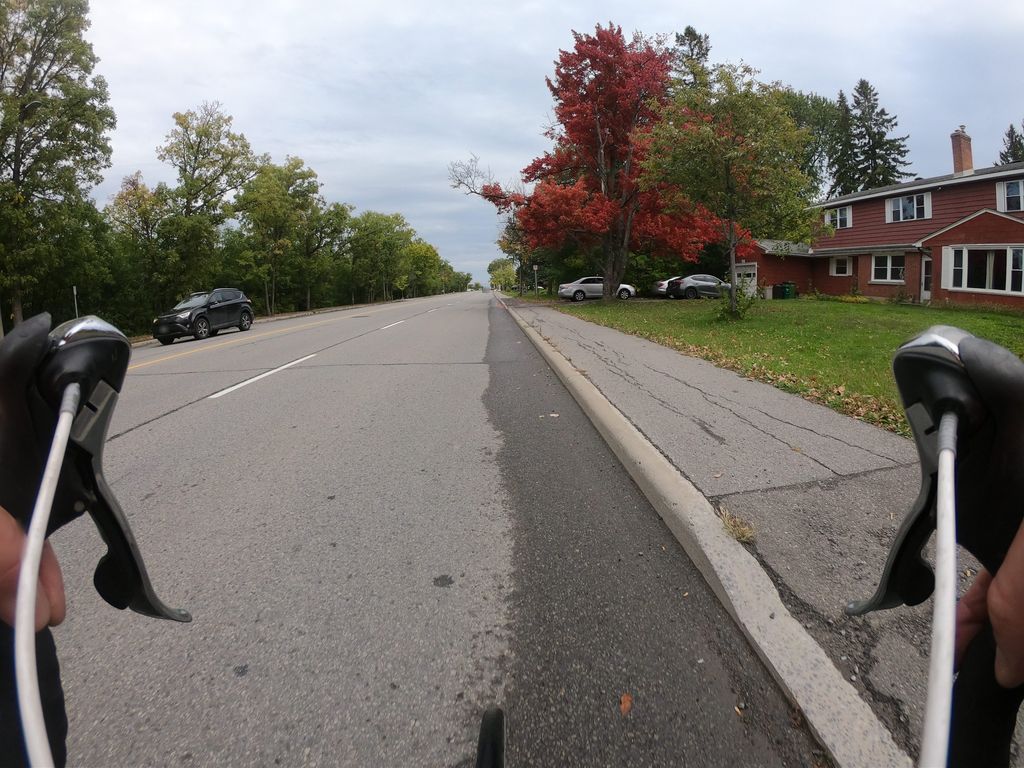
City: ottawa-gatineau